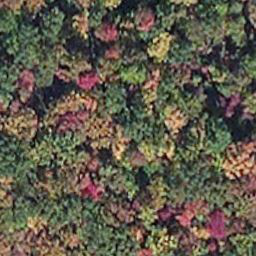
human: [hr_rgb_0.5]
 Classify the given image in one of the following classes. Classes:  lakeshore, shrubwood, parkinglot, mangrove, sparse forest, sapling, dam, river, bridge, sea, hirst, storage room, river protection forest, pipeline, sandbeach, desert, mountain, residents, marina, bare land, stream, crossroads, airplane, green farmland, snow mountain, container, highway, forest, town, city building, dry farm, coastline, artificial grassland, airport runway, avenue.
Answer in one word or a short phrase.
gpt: mangrove